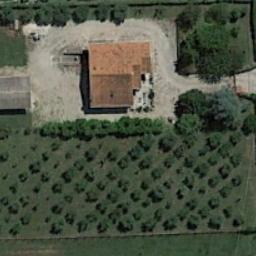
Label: sparse_residential